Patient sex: M
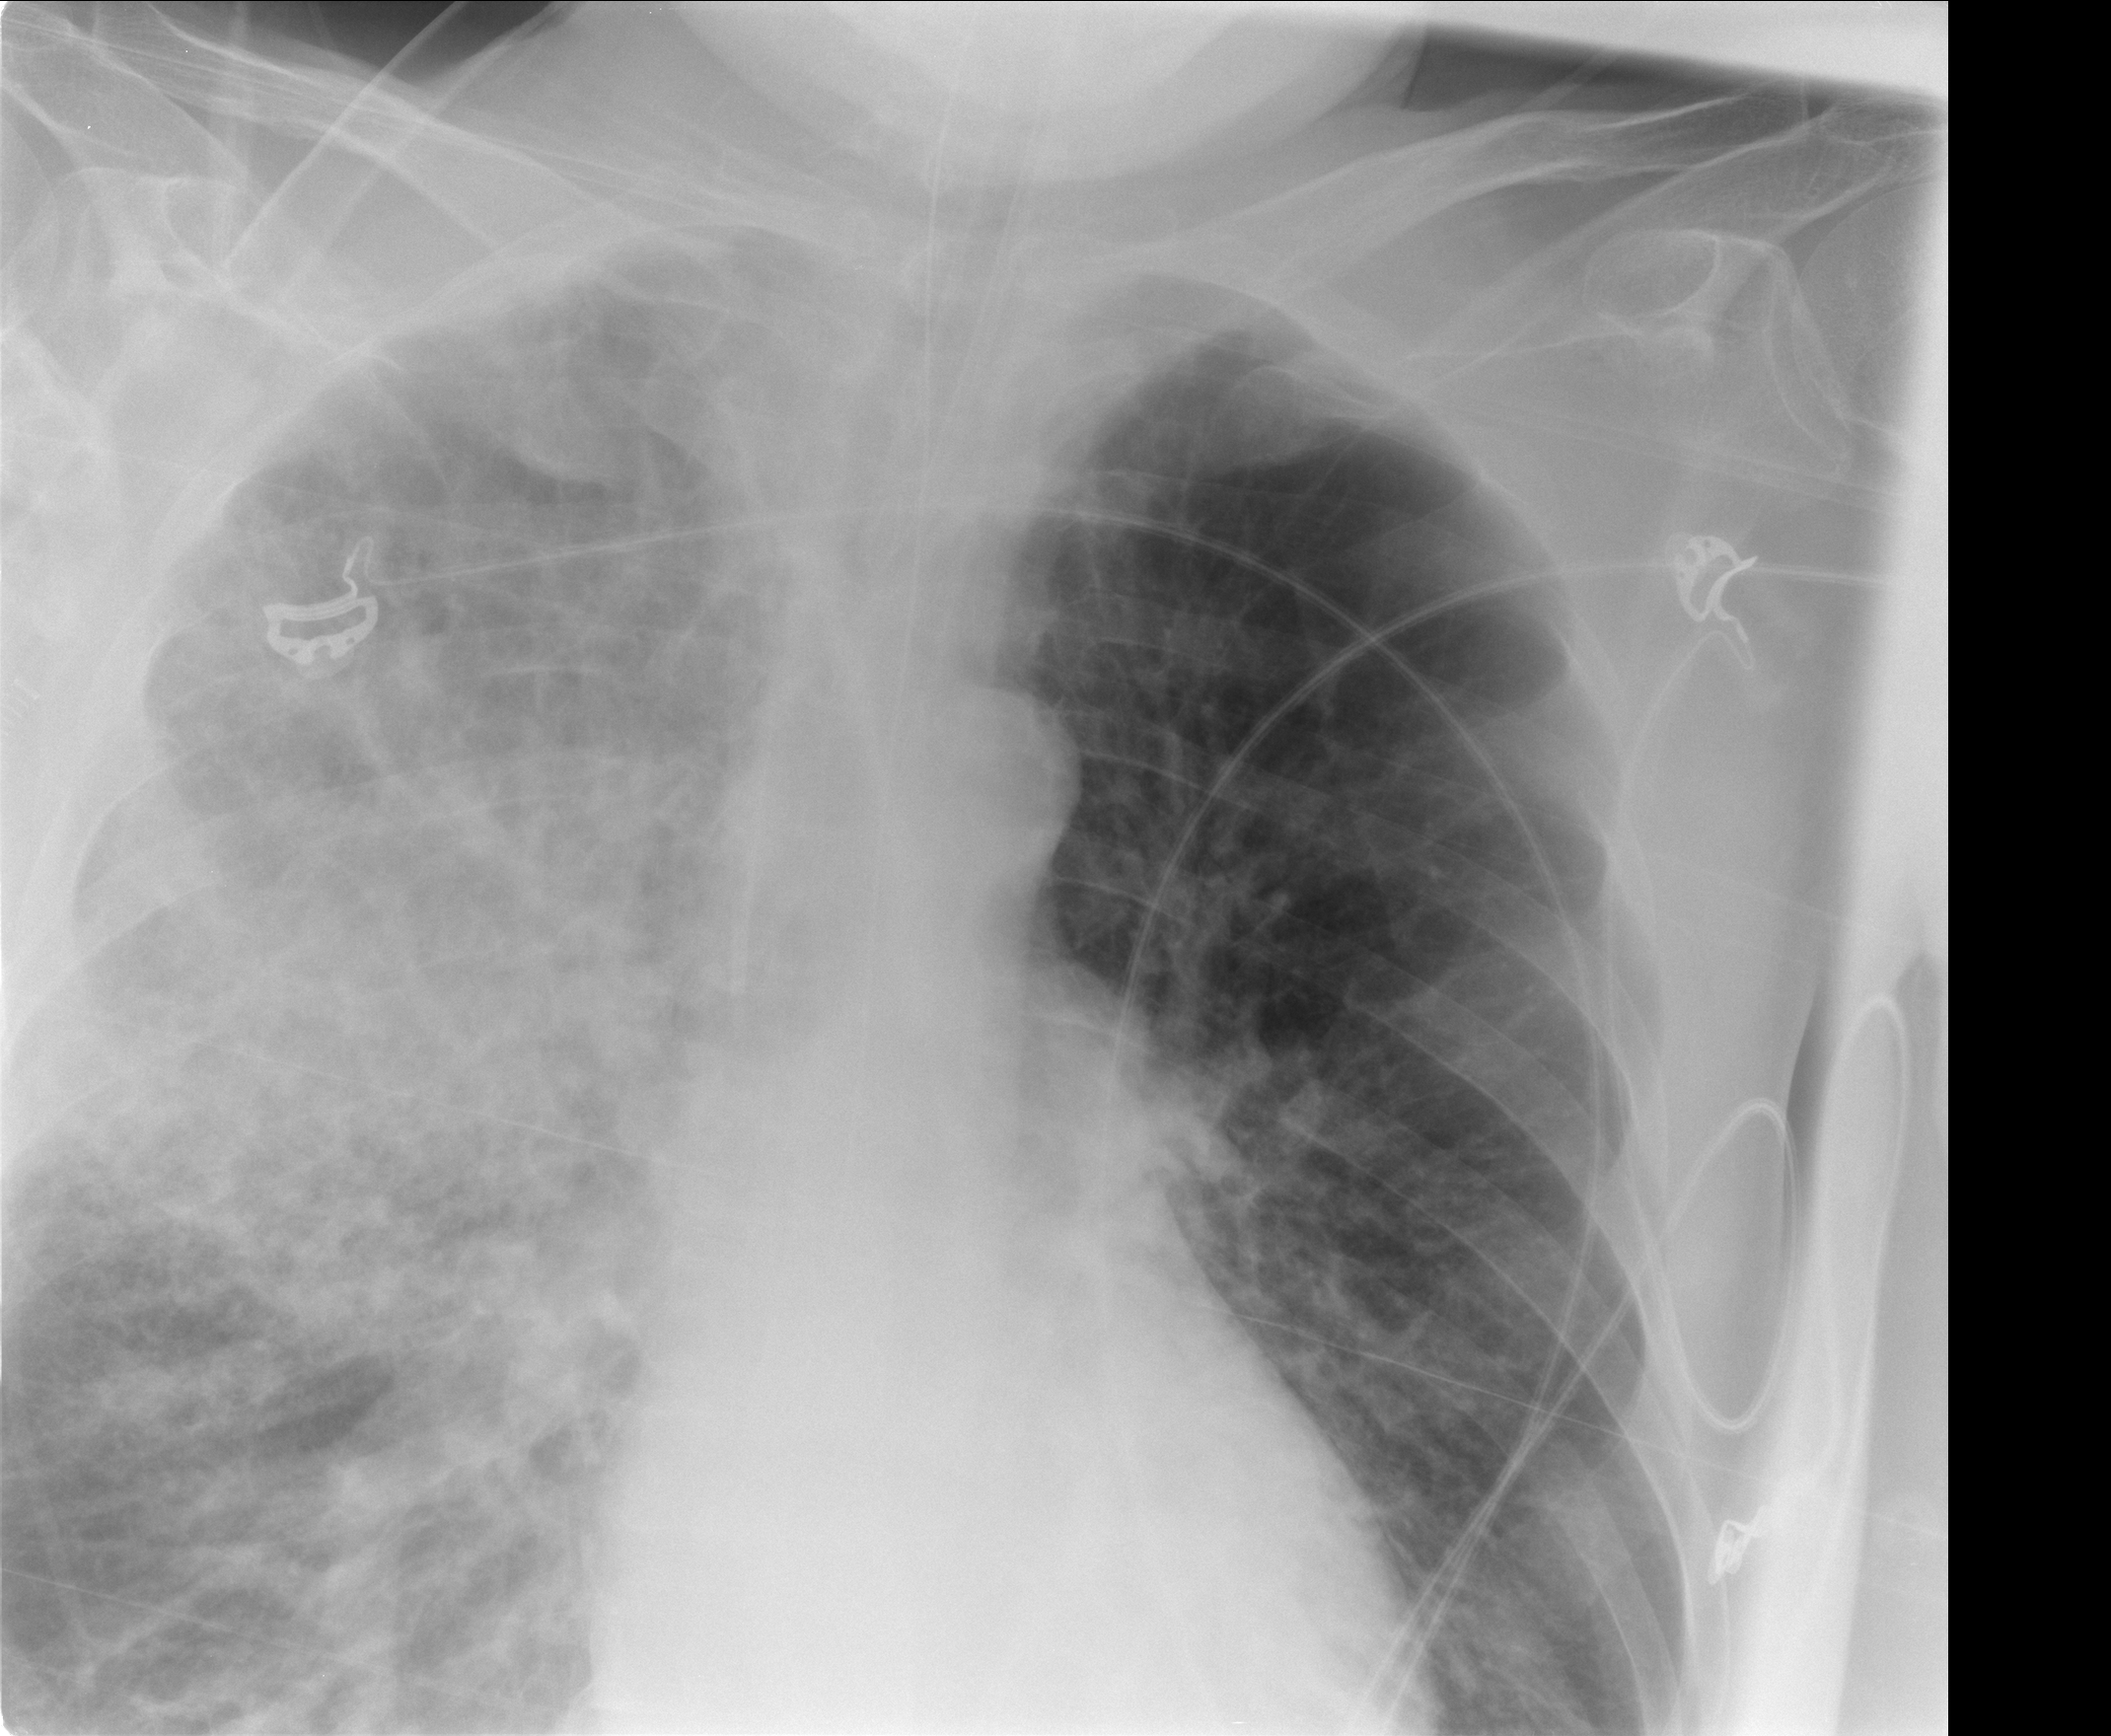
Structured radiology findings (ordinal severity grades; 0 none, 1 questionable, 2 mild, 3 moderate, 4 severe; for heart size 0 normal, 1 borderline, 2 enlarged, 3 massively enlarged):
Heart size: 0
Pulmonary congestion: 2
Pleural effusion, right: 0
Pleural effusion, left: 0
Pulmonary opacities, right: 4
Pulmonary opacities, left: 0
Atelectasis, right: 2
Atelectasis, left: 0